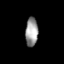
Tissue: skin
Cell type: T cells
Senescence score: 0.7133
Nuclear area (px): 353
Mean DAPI intensity: 154.79